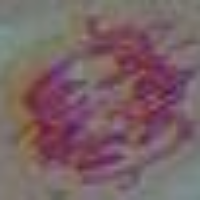
Label: anaphase